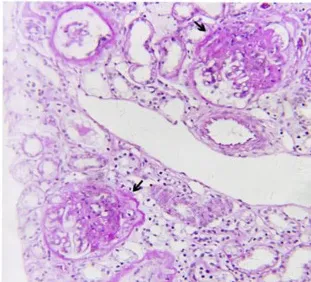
The younger brother at age 8 (C) Global or segmental glomerulosclerosis (arrow) in 7 of 33 glomeruli (Periodic Acid-Schiff staining. Scale bar: 50 mum). Immunofluorescence microscopy revealed mesangial IgM deposits (++) negative and negative results for IgG, IgA, C3, C1q, kappa light chain, and lambda light chain in 2 glomeruli.
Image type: pathology (pas)